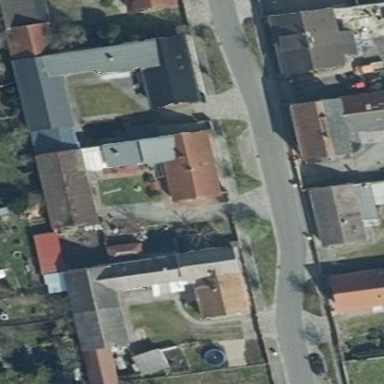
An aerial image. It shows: Simple house.